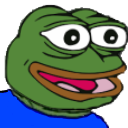
Label: 5_Pepe